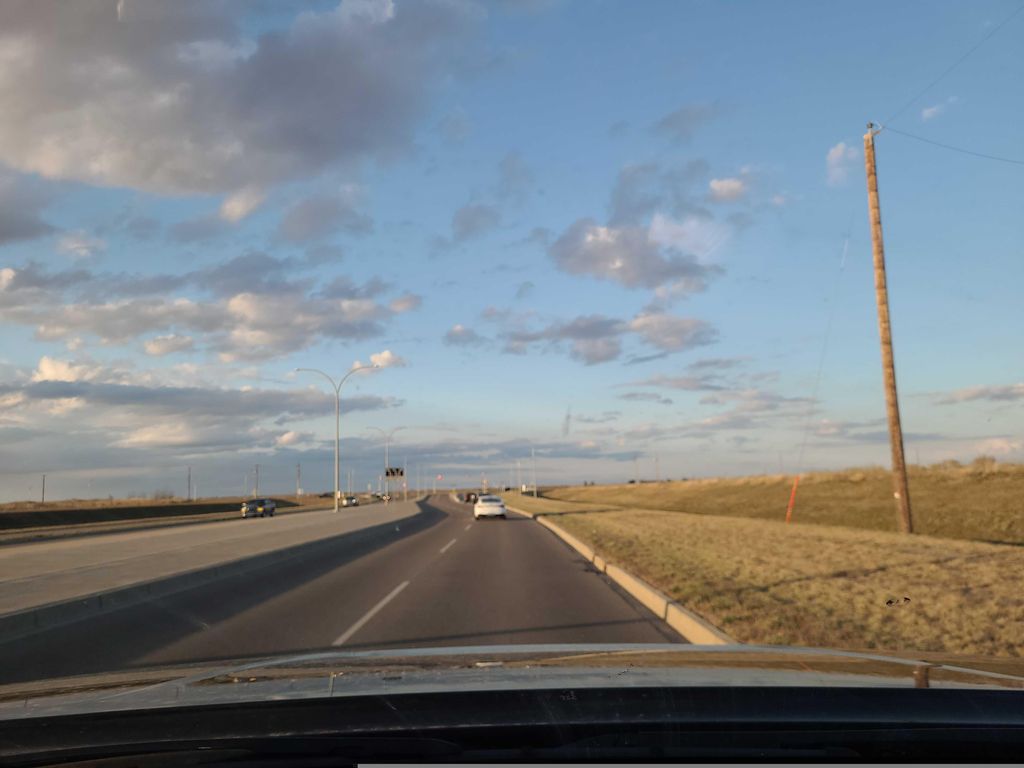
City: saskatoon